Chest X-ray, PA view. Patient: 67 years old, sex F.
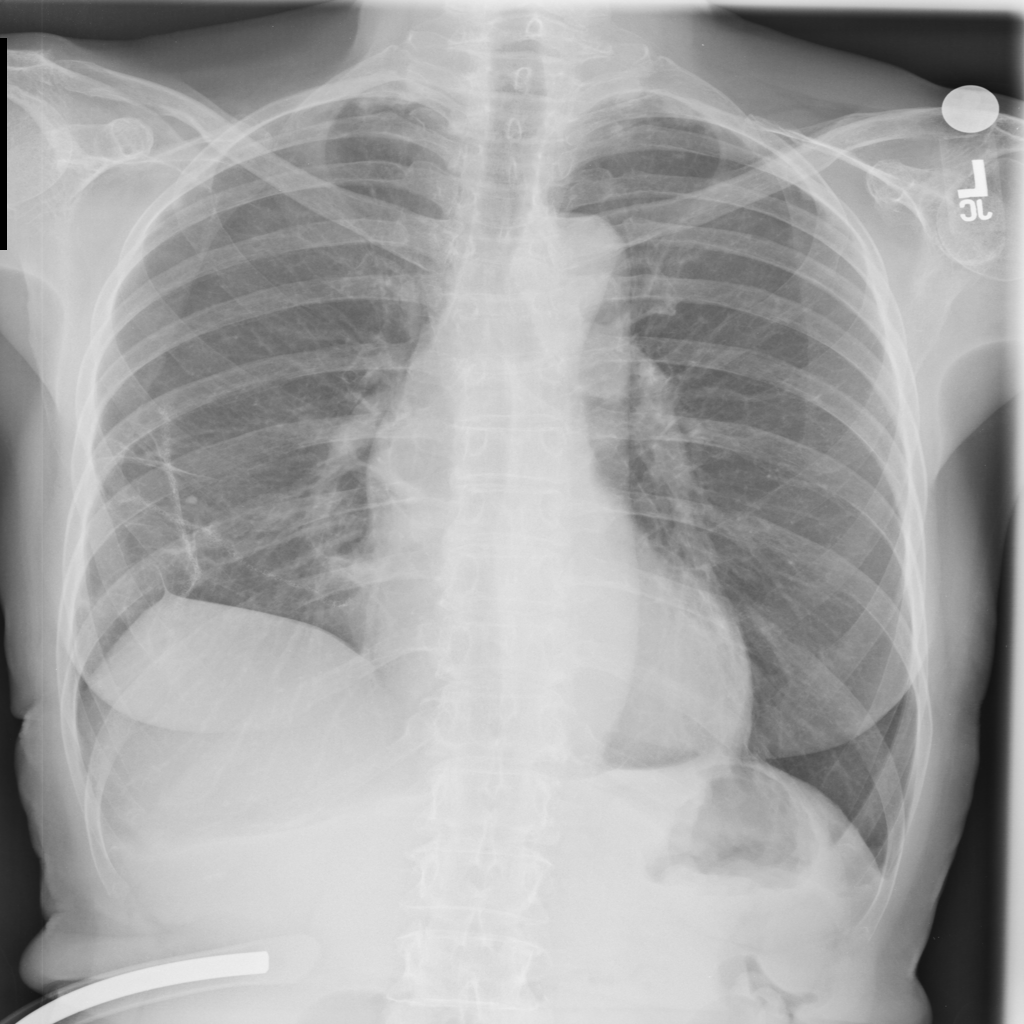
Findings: No Finding